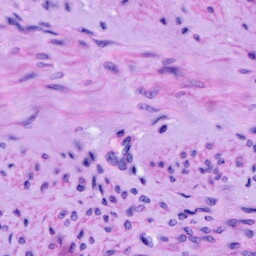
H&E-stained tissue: Cervix